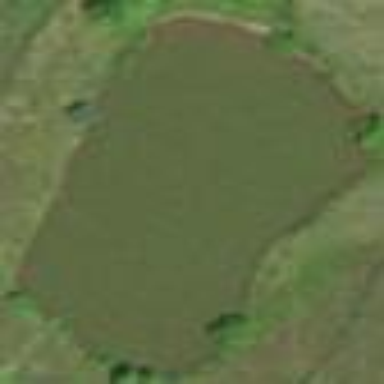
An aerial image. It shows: Pond with natural water.